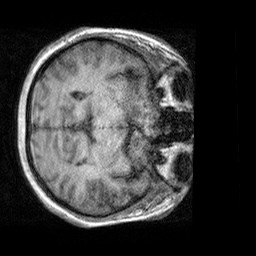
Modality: T1w
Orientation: axial
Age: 22
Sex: female
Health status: healthy
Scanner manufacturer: siemens
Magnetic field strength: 3 T
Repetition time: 2.3 s
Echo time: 0.00303 s